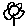
Label: flower